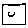
Label: square